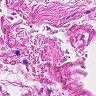
Metastatic tissue present: no